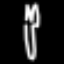
Label: fork